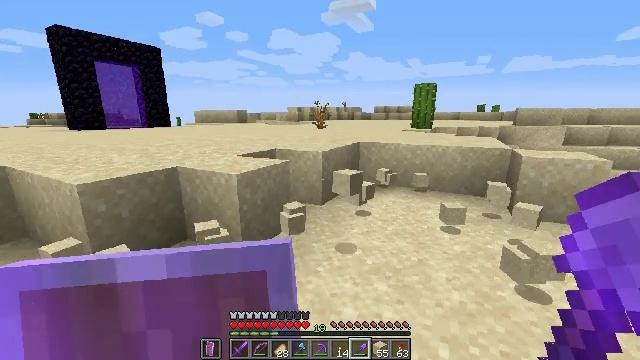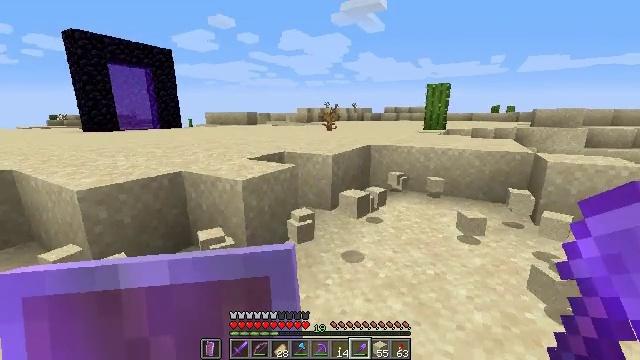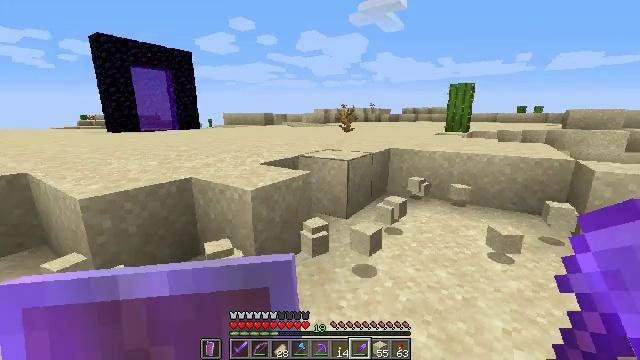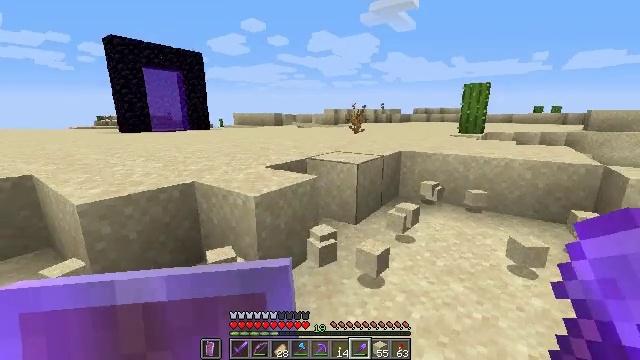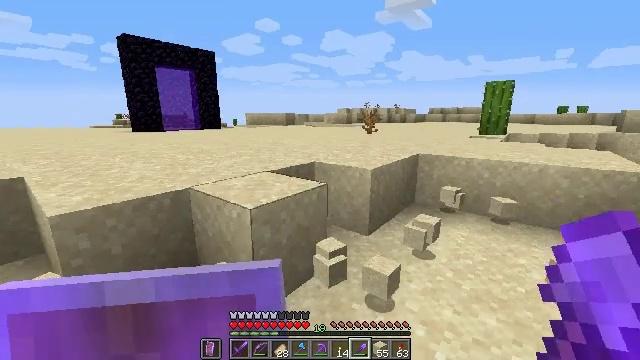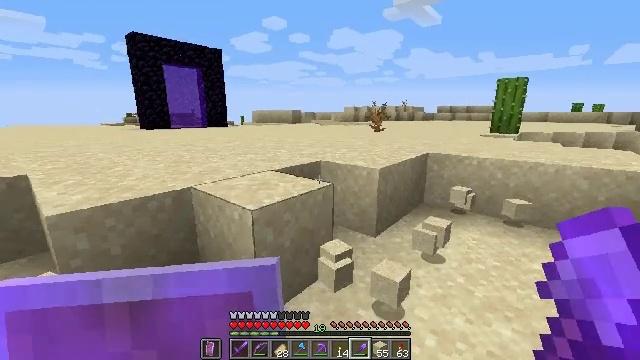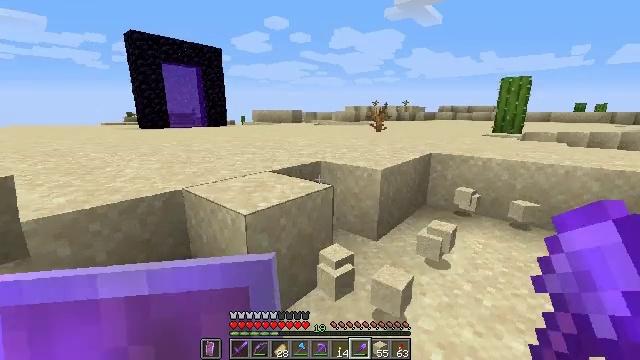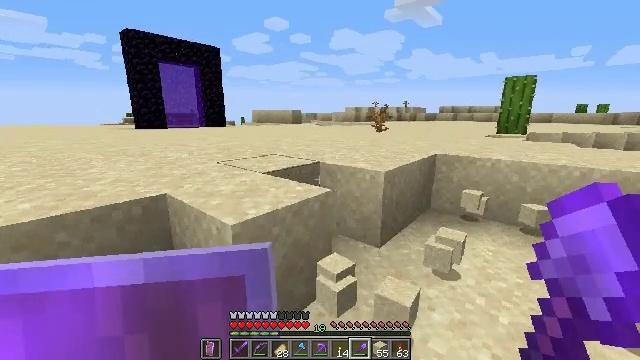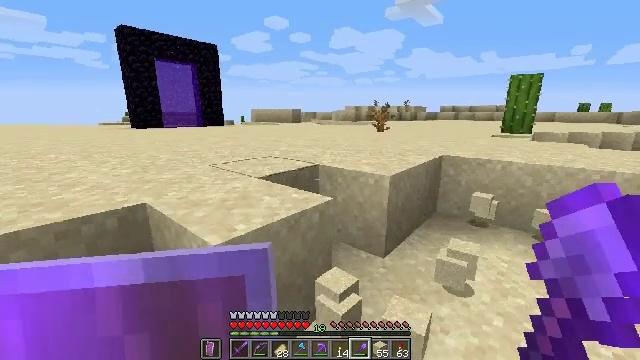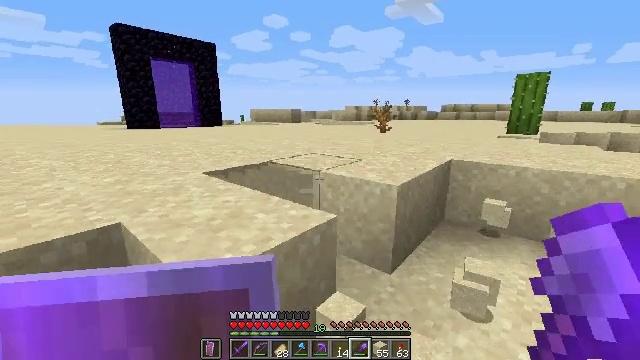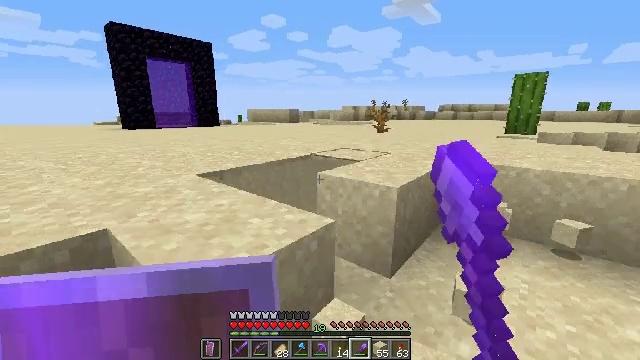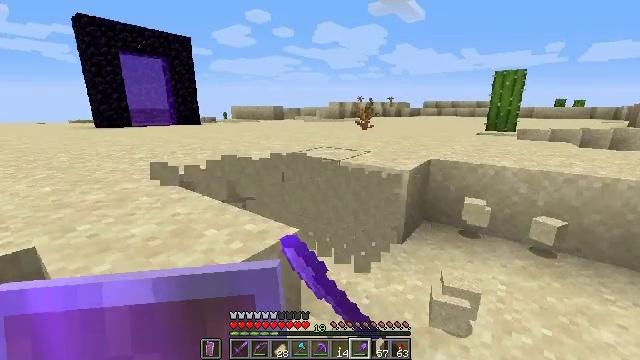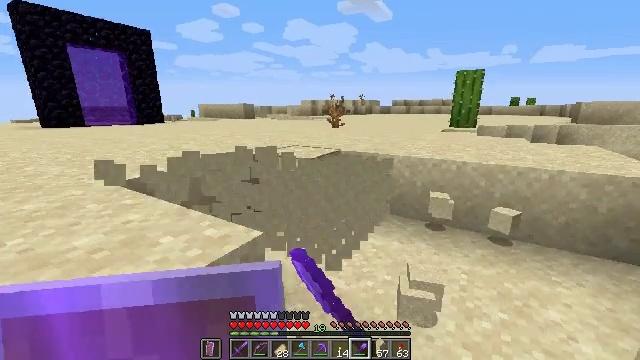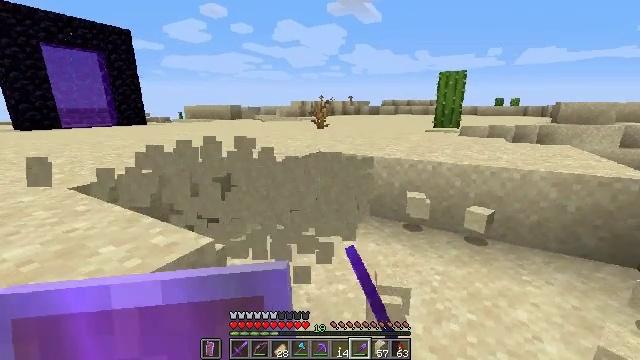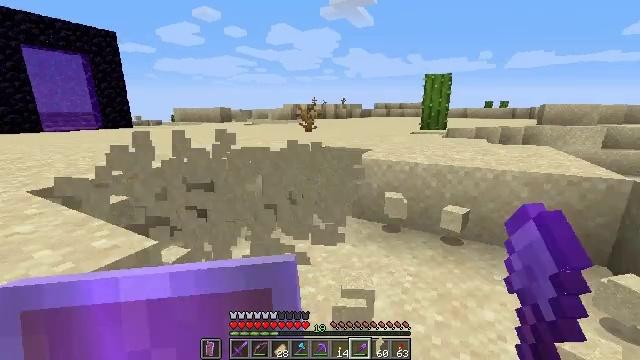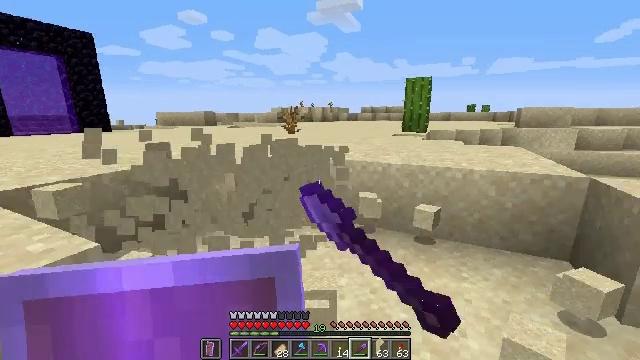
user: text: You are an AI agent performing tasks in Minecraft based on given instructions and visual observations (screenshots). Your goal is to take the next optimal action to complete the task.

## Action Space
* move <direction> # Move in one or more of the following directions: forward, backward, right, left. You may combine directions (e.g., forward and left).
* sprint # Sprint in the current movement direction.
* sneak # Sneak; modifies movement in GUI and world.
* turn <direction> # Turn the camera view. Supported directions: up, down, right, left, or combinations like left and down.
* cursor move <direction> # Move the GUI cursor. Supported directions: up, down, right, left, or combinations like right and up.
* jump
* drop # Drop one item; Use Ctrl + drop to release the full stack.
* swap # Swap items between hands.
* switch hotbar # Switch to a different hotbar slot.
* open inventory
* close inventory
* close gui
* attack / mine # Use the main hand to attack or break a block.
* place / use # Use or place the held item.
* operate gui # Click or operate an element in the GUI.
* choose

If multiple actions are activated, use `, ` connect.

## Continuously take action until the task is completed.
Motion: motion action
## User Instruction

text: Attack the ground to gather sand.
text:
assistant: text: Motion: move forward, turn left
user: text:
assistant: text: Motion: move forward, turn left
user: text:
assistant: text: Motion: move forward, turn left
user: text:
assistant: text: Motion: move forward, turn left
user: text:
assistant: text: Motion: move forward, turn left
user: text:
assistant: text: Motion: move forward
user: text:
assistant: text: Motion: move forward
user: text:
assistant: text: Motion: move forward
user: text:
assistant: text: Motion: move forward, attack / mine
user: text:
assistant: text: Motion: move right, attack / mine
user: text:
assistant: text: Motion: move right, turn right, attack / mine
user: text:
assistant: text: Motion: move right, turn right, attack / mine
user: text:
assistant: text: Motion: move right, turn right, attack / mine
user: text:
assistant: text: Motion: move right, turn right, attack / mine
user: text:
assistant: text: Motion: move right, turn right, attack / mine
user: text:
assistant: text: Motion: move right, turn right, attack / mine
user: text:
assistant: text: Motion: move right, attack / mine
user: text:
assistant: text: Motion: move right, turn right, attack / mine
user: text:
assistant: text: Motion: move right, turn right, attack / mine
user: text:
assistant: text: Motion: move right, turn right, attack / mine
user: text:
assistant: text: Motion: move right, turn right, attack / mine
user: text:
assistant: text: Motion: move right, turn right, attack / mine
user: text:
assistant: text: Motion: move right, turn right, attack / mine
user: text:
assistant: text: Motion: move right, turn right, attack / mine
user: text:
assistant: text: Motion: move right, turn right, attack / mine
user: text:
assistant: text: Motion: move right, attack / mine
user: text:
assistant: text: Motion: move right, attack / mine
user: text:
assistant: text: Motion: attack / mine
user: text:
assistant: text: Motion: attack / mine
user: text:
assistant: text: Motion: no_op